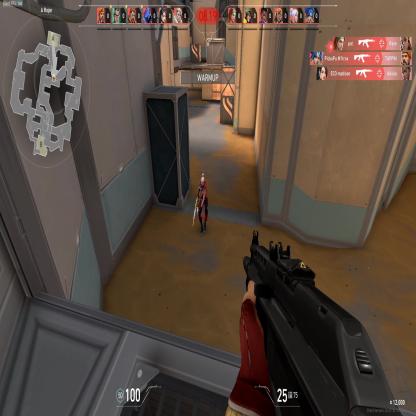
Label: enemy